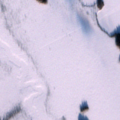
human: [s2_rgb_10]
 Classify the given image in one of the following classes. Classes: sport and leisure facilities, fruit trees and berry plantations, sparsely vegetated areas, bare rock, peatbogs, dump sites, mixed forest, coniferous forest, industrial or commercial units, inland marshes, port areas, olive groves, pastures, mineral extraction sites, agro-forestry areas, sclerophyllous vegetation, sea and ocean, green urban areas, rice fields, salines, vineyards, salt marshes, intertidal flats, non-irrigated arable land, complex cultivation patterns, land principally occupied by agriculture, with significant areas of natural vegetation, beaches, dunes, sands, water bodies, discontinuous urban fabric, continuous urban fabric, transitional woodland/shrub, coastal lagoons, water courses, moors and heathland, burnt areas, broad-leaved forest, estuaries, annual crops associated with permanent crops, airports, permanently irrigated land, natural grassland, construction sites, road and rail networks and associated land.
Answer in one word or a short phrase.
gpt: peatbogs, water bodies